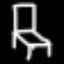
Label: chair